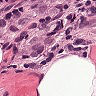
Metastatic tissue present: yes